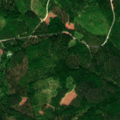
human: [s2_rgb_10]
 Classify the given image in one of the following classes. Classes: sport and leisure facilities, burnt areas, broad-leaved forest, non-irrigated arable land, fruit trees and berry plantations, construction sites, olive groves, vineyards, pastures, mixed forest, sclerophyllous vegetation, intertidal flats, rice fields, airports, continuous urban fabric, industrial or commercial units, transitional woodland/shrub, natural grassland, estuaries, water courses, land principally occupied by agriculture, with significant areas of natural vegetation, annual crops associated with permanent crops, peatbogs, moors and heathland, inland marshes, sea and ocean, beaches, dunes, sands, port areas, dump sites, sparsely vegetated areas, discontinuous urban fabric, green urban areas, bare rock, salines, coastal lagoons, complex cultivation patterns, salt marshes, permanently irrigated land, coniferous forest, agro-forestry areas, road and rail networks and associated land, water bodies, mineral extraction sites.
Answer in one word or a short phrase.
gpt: coniferous forest, mixed forest, transitional woodland/shrub